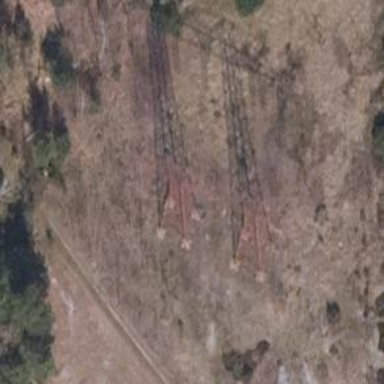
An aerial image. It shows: H-frame power tower with distinctive design.